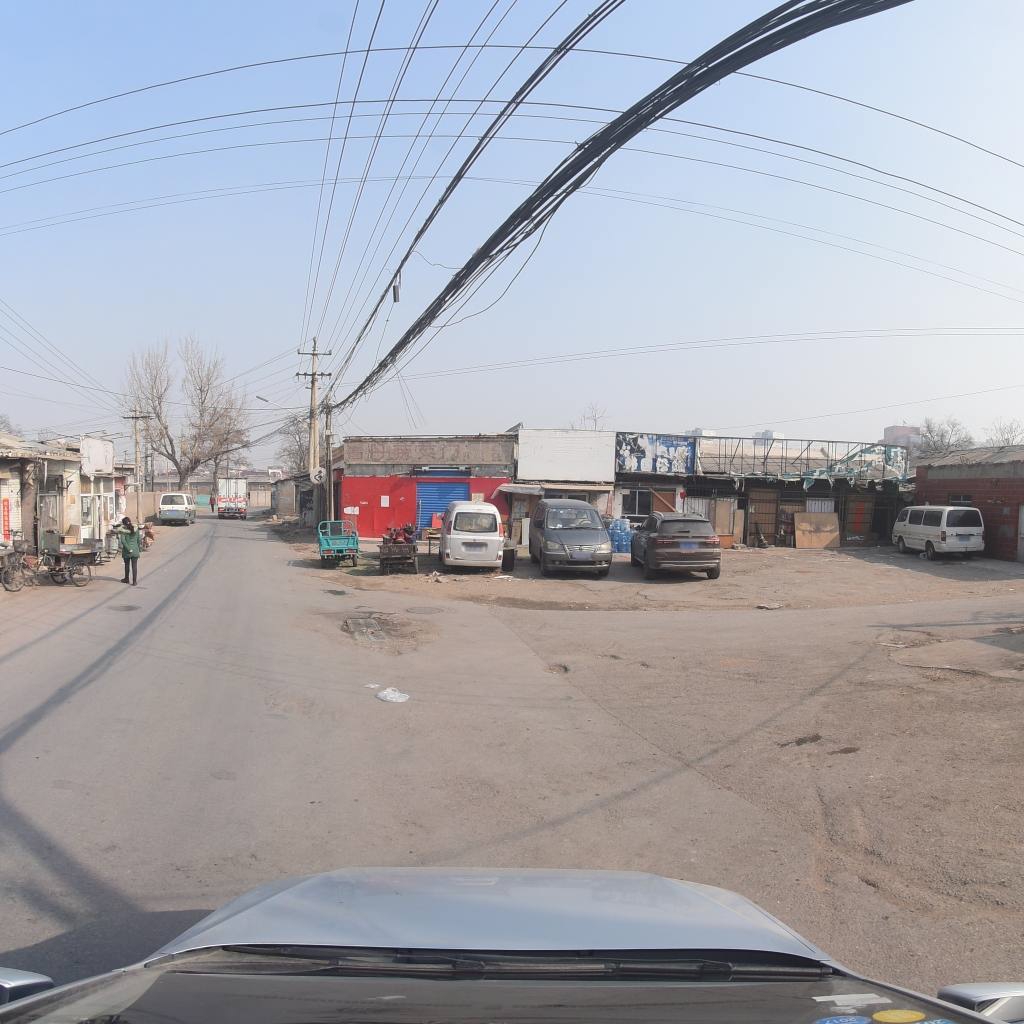
Region: Fengtai
Road damage annotations: manhole cover, pothole, pothole, manhole cover, longitudinal crack